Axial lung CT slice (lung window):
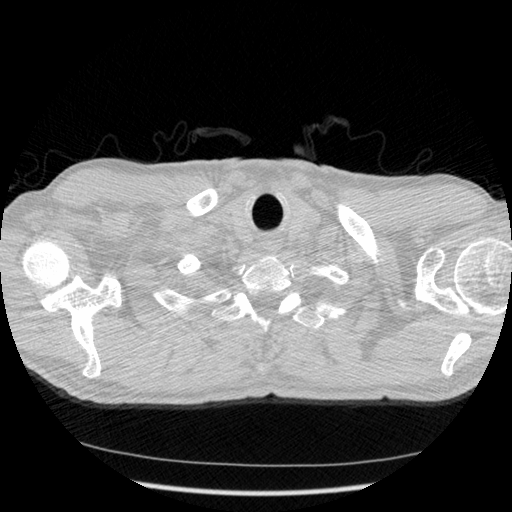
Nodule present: no